Question: Am working with web service. Got some sample code from internet. Got some error while importing
'''
import org.ksoap2.SoapEnvelope;
import org.ksoap2.serialization.SoapObject;
import org.ksoap2.serialization.SoapSerializationEnvelope;
import org.ksoap2.transport.AndroidHttpTransport;
'''

Not able to proceed .Can any one help me. Thanks in advance
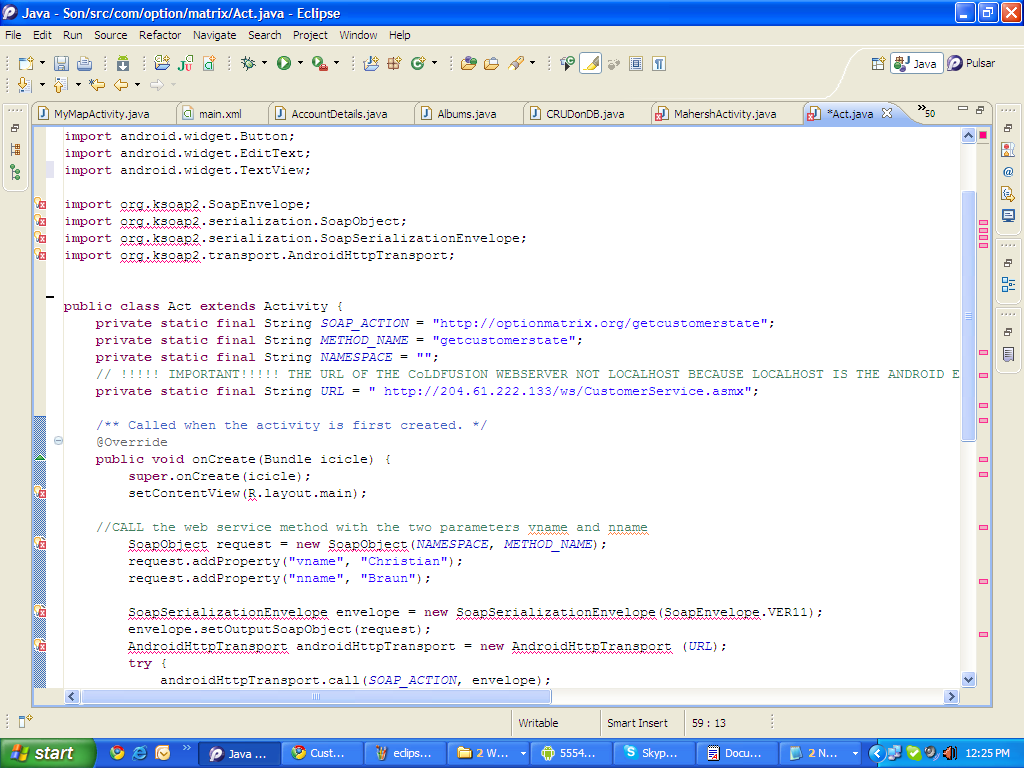
Answer: you havnt added the jar file in your project, add library first
get it from <URL>